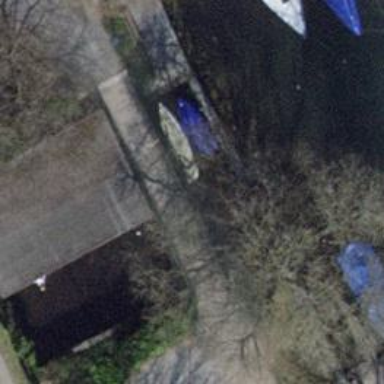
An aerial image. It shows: Footway bridge.